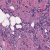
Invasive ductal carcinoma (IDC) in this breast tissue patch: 1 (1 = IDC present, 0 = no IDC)